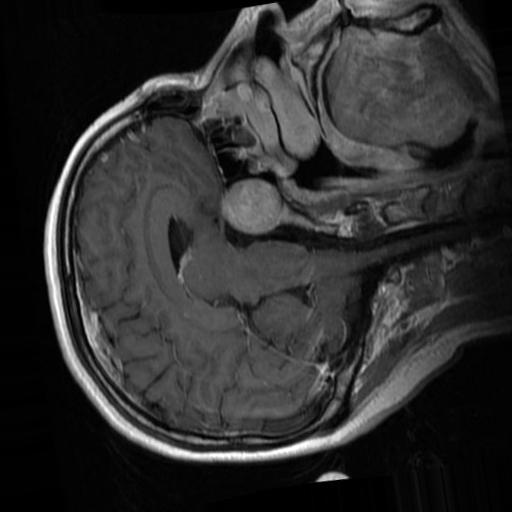
Label: brain_tumor